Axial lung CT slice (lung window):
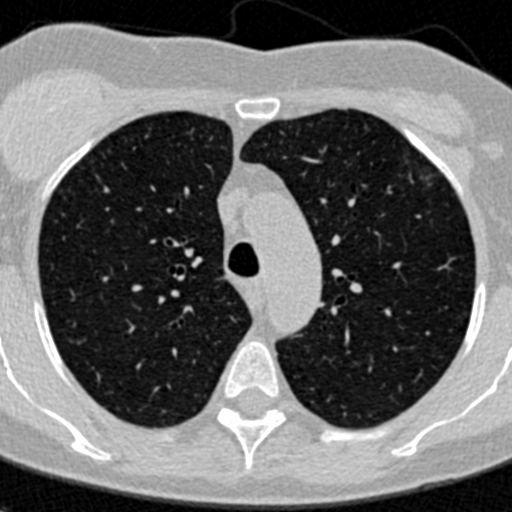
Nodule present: no